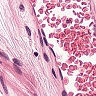
Metastatic tissue present: no